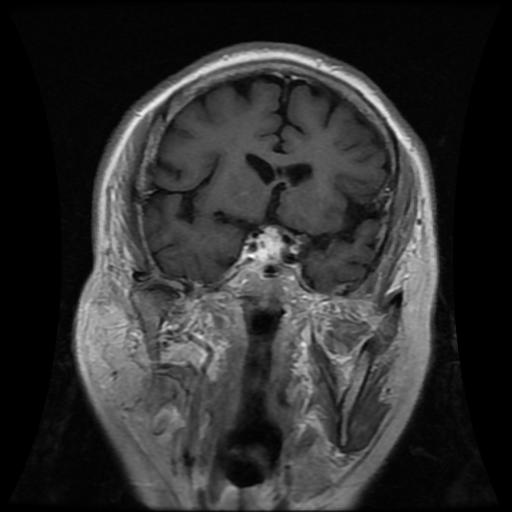
Label: pituitary